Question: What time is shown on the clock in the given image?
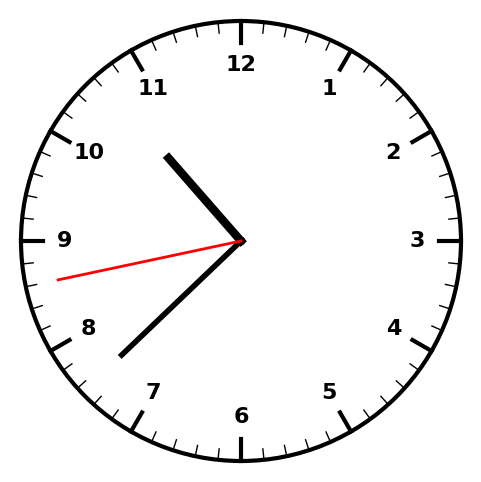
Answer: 10:37:43